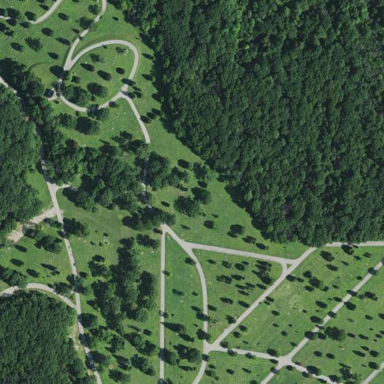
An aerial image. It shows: Cemetery.